Interaction volume radius: 5 \u00c5
Interaction volume height: 15 \u00c5
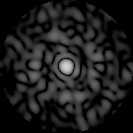
Disorder parameter: 0.8927